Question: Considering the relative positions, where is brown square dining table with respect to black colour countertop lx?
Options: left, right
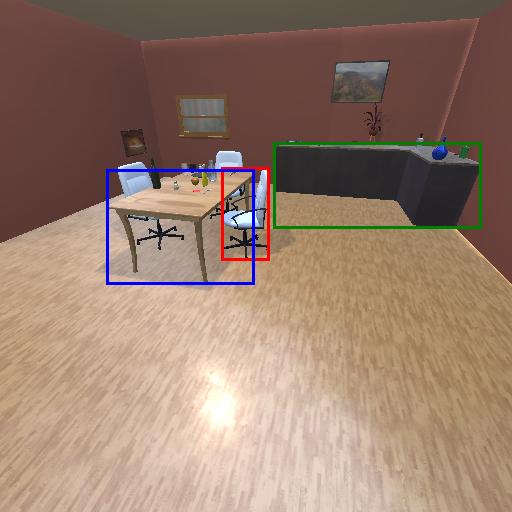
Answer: left